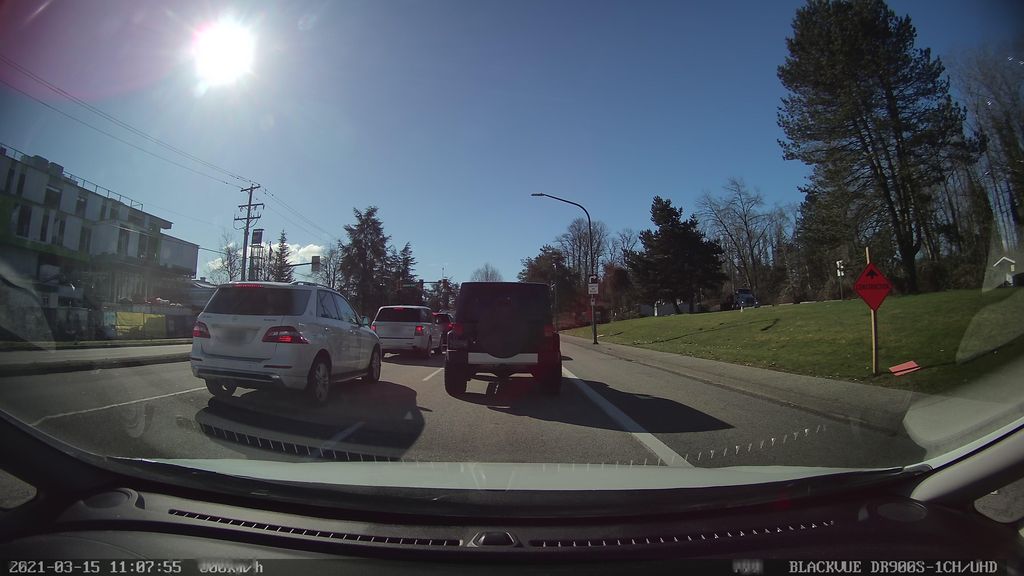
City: vancouver